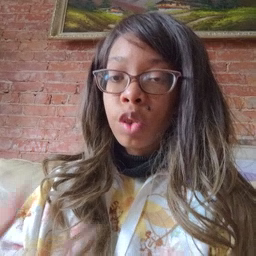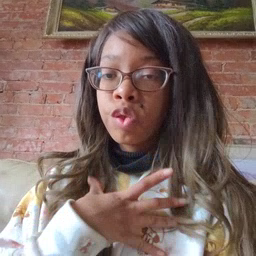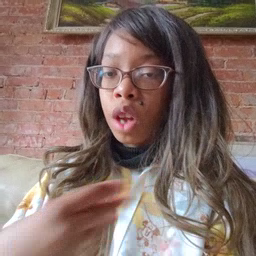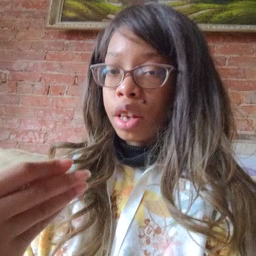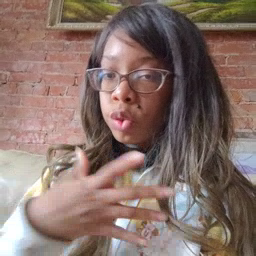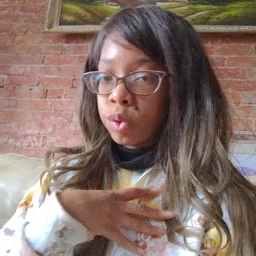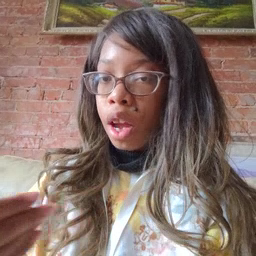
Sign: white